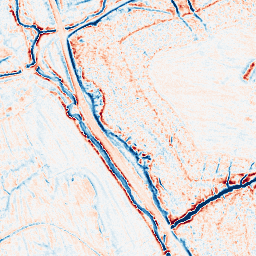
Category: edge_preserving
Decomposition family: anisotropic_diffusion
Decomposition parameters: iterations: 20
kappa: 100
gamma: 0.1
Upsampling method: bspline
Upsampling parameters: scale: 2
Upsampling scale: 2